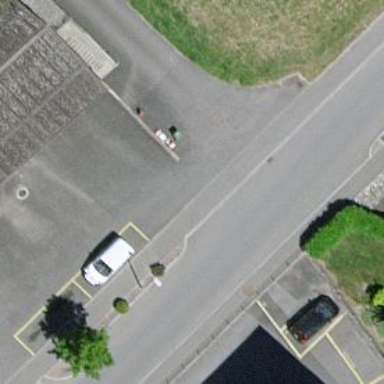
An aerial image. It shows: Living street.